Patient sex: M
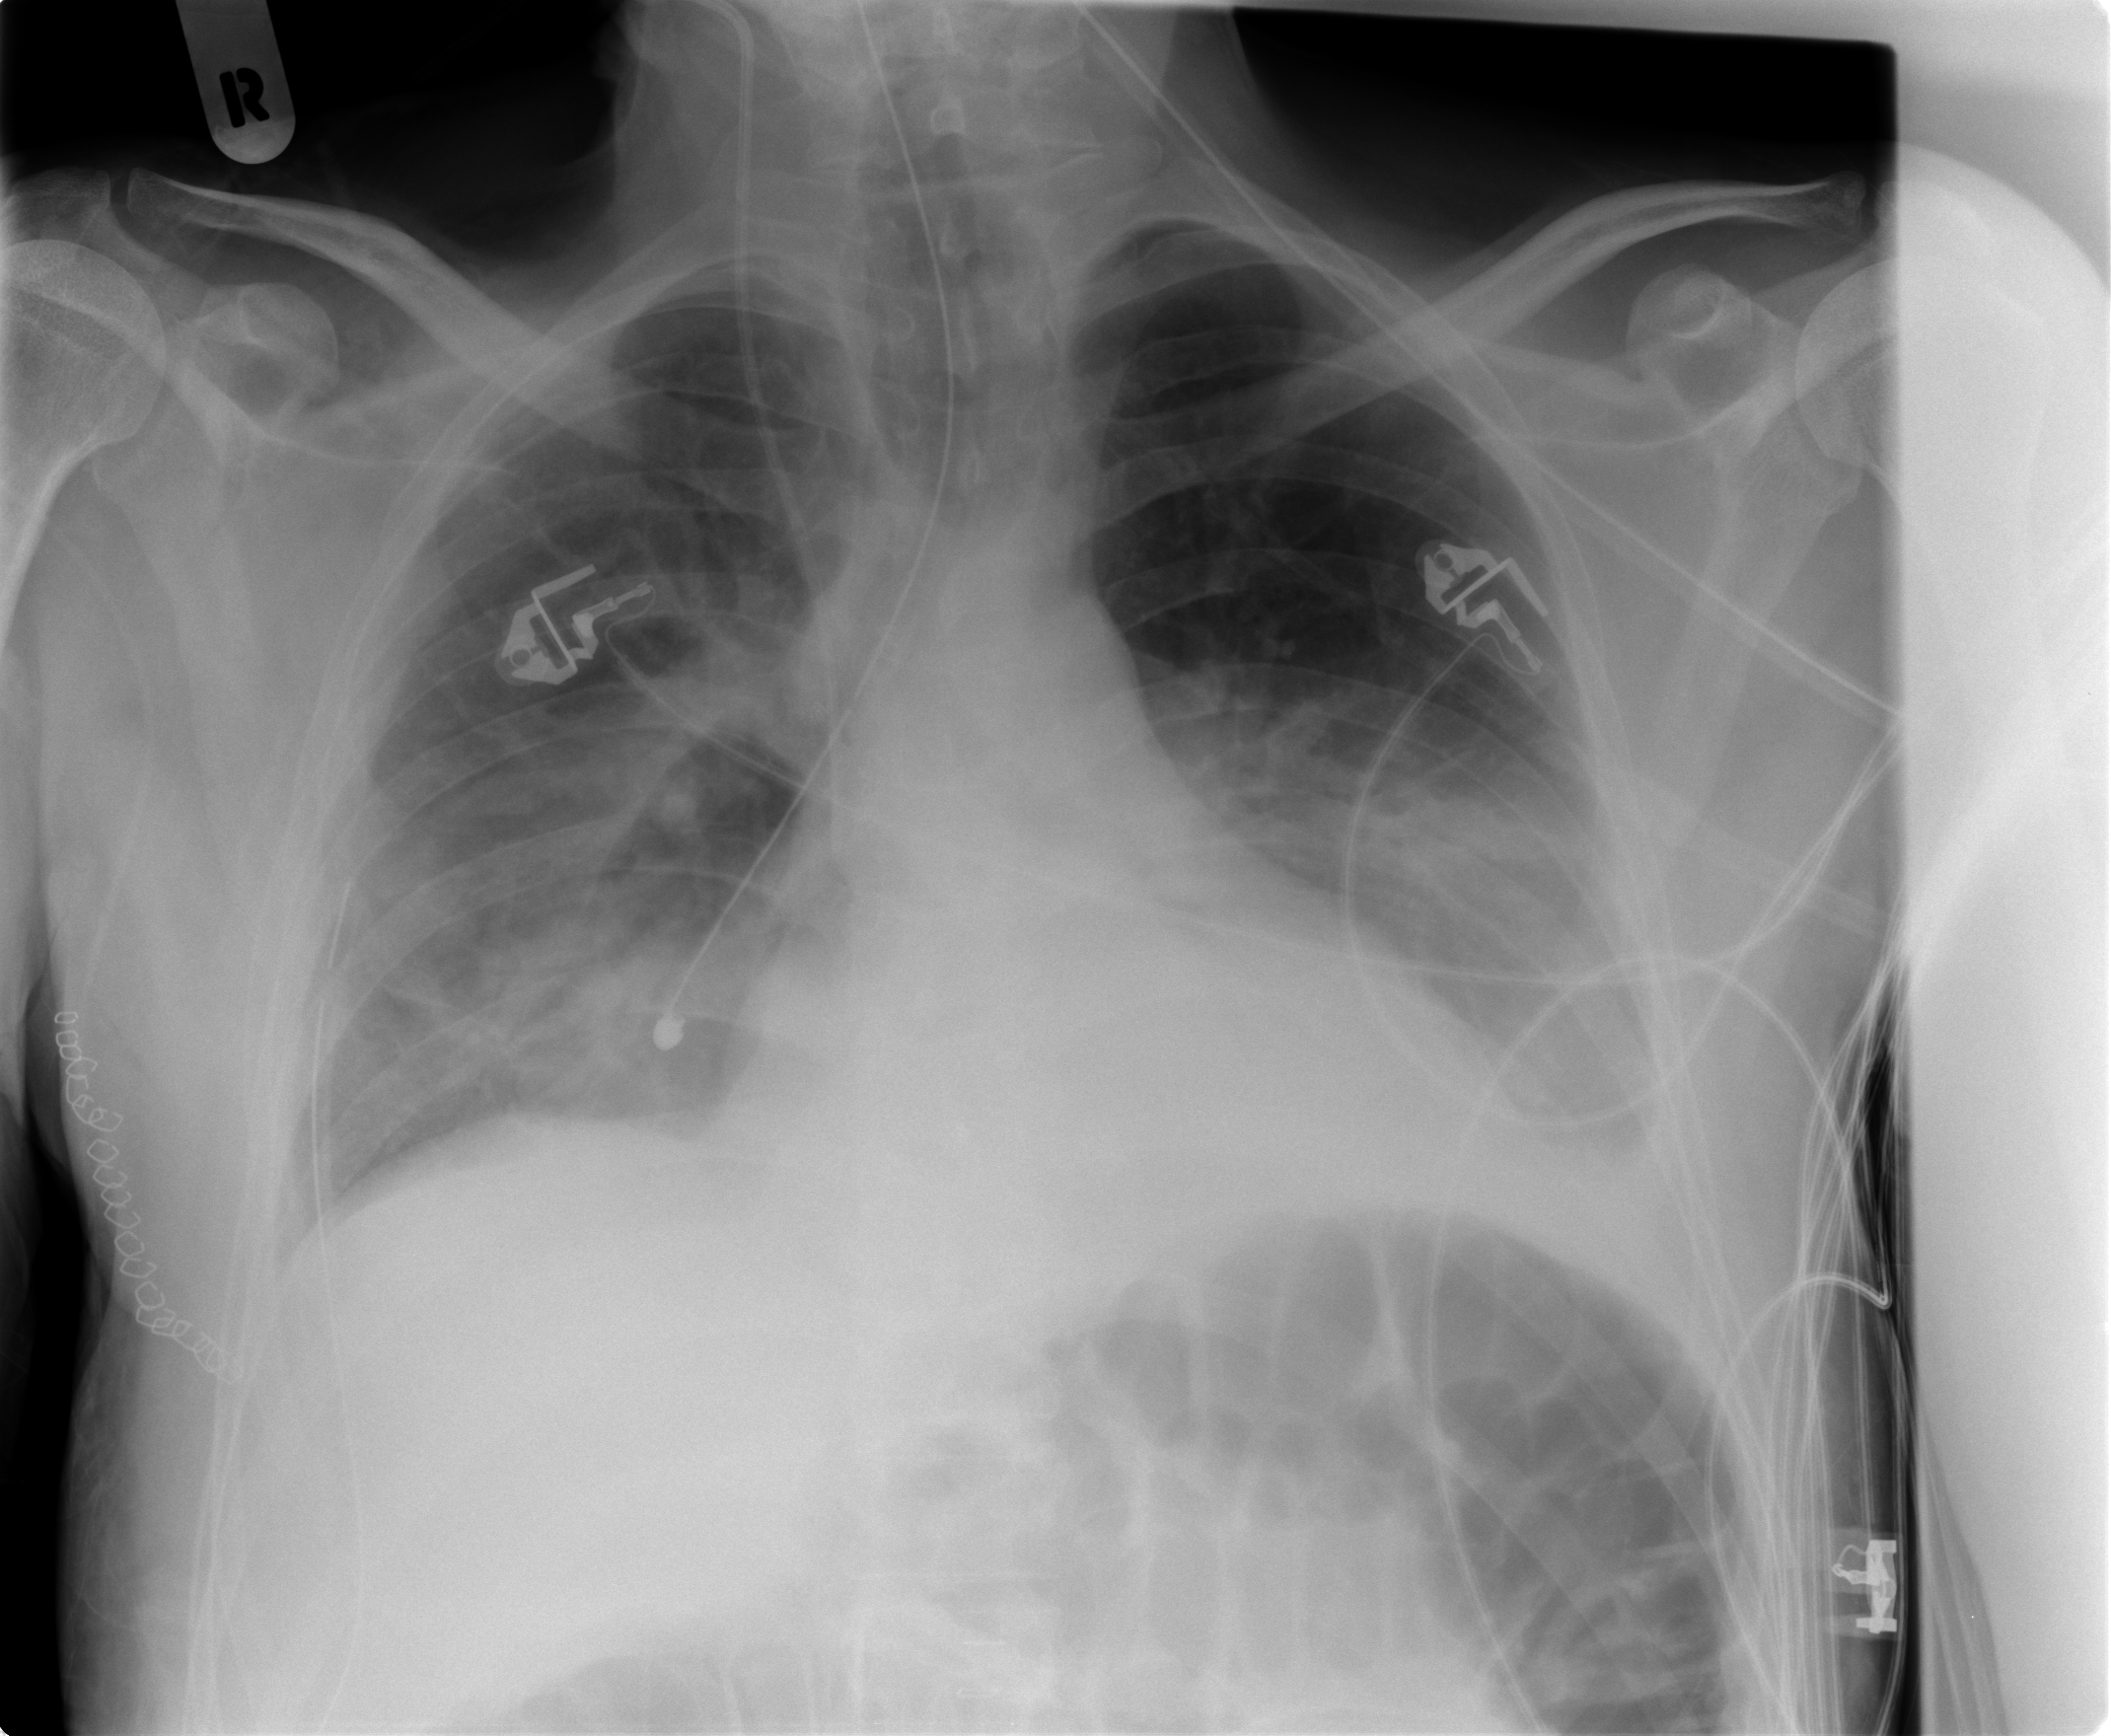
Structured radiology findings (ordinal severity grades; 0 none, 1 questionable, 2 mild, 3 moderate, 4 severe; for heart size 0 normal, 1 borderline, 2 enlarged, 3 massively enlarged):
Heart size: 1
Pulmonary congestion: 0
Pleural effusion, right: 2
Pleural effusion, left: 2
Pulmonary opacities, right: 3
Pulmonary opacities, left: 2
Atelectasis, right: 2
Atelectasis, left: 2